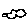
Label: cloud